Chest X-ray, PA view. Patient: 24 years old, sex M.
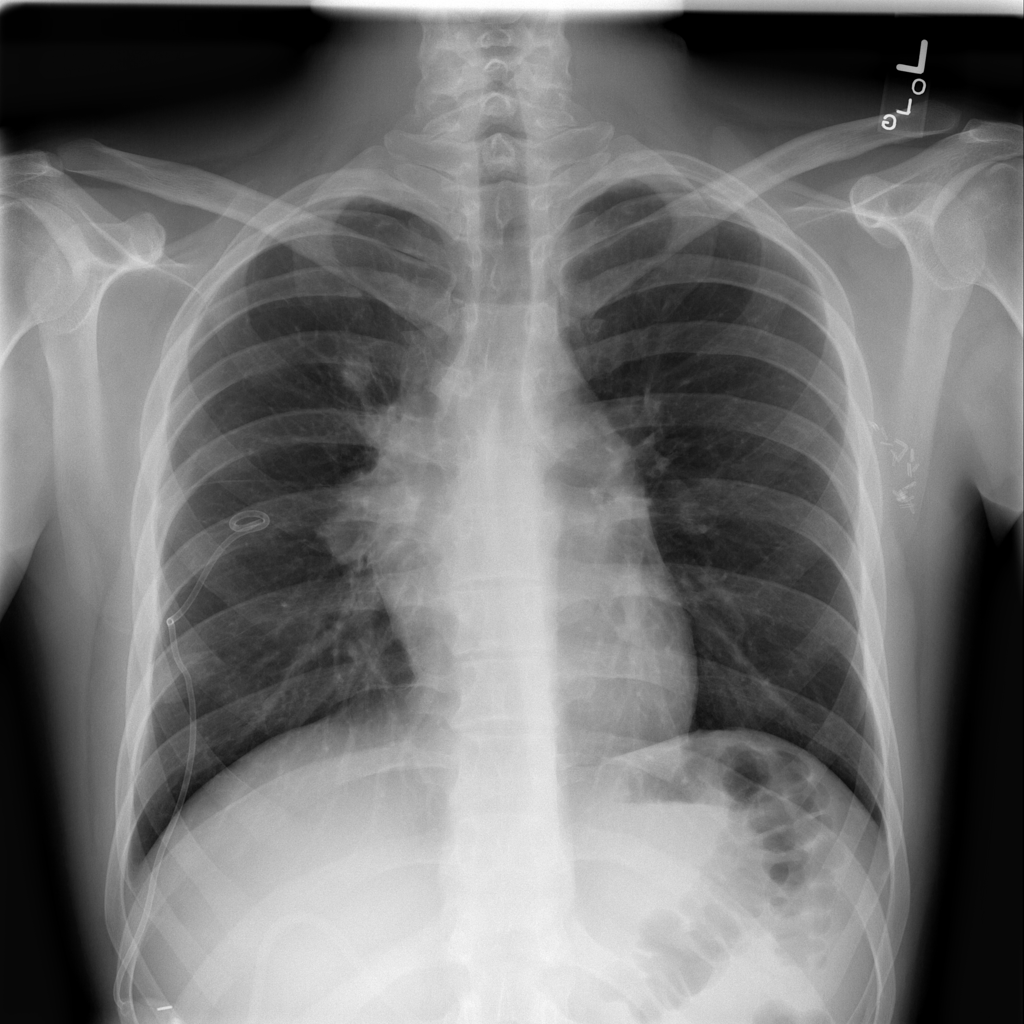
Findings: Mass, Pneumothorax